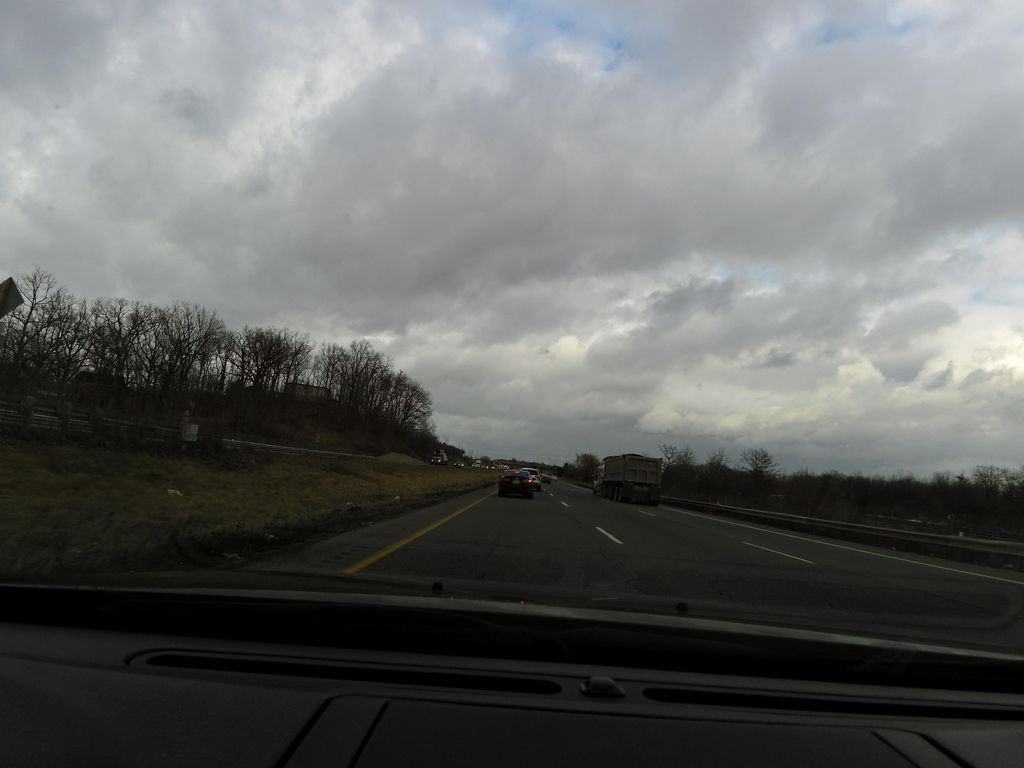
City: hamilton